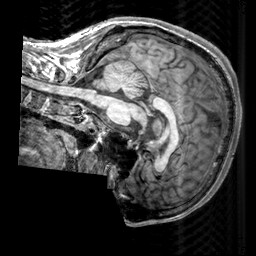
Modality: T1w
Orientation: sagittal
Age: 23
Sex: male
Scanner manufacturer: siemens
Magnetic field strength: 3 T
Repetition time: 2.3 s
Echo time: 0.00303 s